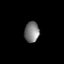
Tissue: prostate
Cell type: T cells
Senescence score: 0.8408
Nuclear area (px): 297
Mean DAPI intensity: 125.549